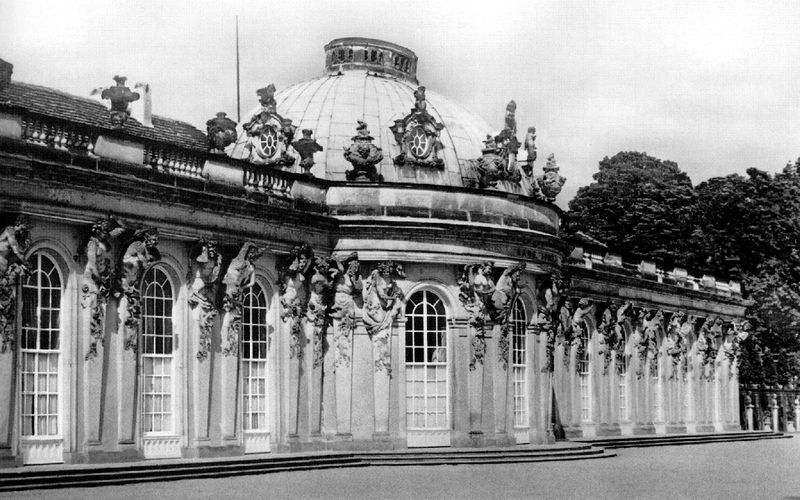
Titel: Potsdam, Schloss Sanssouci
Künstler: Georg Wenceslaus
Standort: Potsdam (EU - D - BB)
Schlagwörter: baum, himmel, weiß, bäume, fenster, säulen, dach, schloss, barock, brüstung, rokoko, kamin, oval, schornstein, fassade, türen, mauer, kuppel, treppen, ornamente, stuck, stufen, foto, fotografie, bögen, palast, balustrade, schwarz-weiß, arkaden, simse, orangerie, palais, bogenfenster, potsdam, atlas, ochsenaugen, hermen, atlanten, sanssouci, atlasfiguren